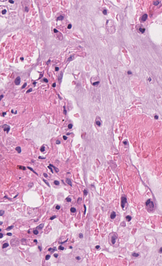
Tumor epithelial tissue: no
Tumor-associated stroma tissue: no
Normal tissue: yes